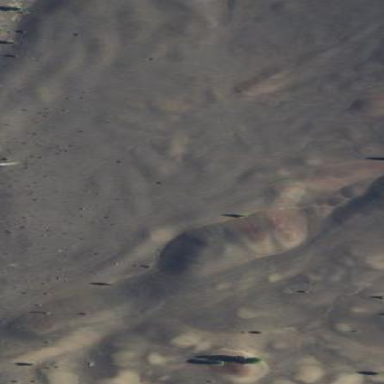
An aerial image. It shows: Scree landscape.